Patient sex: F
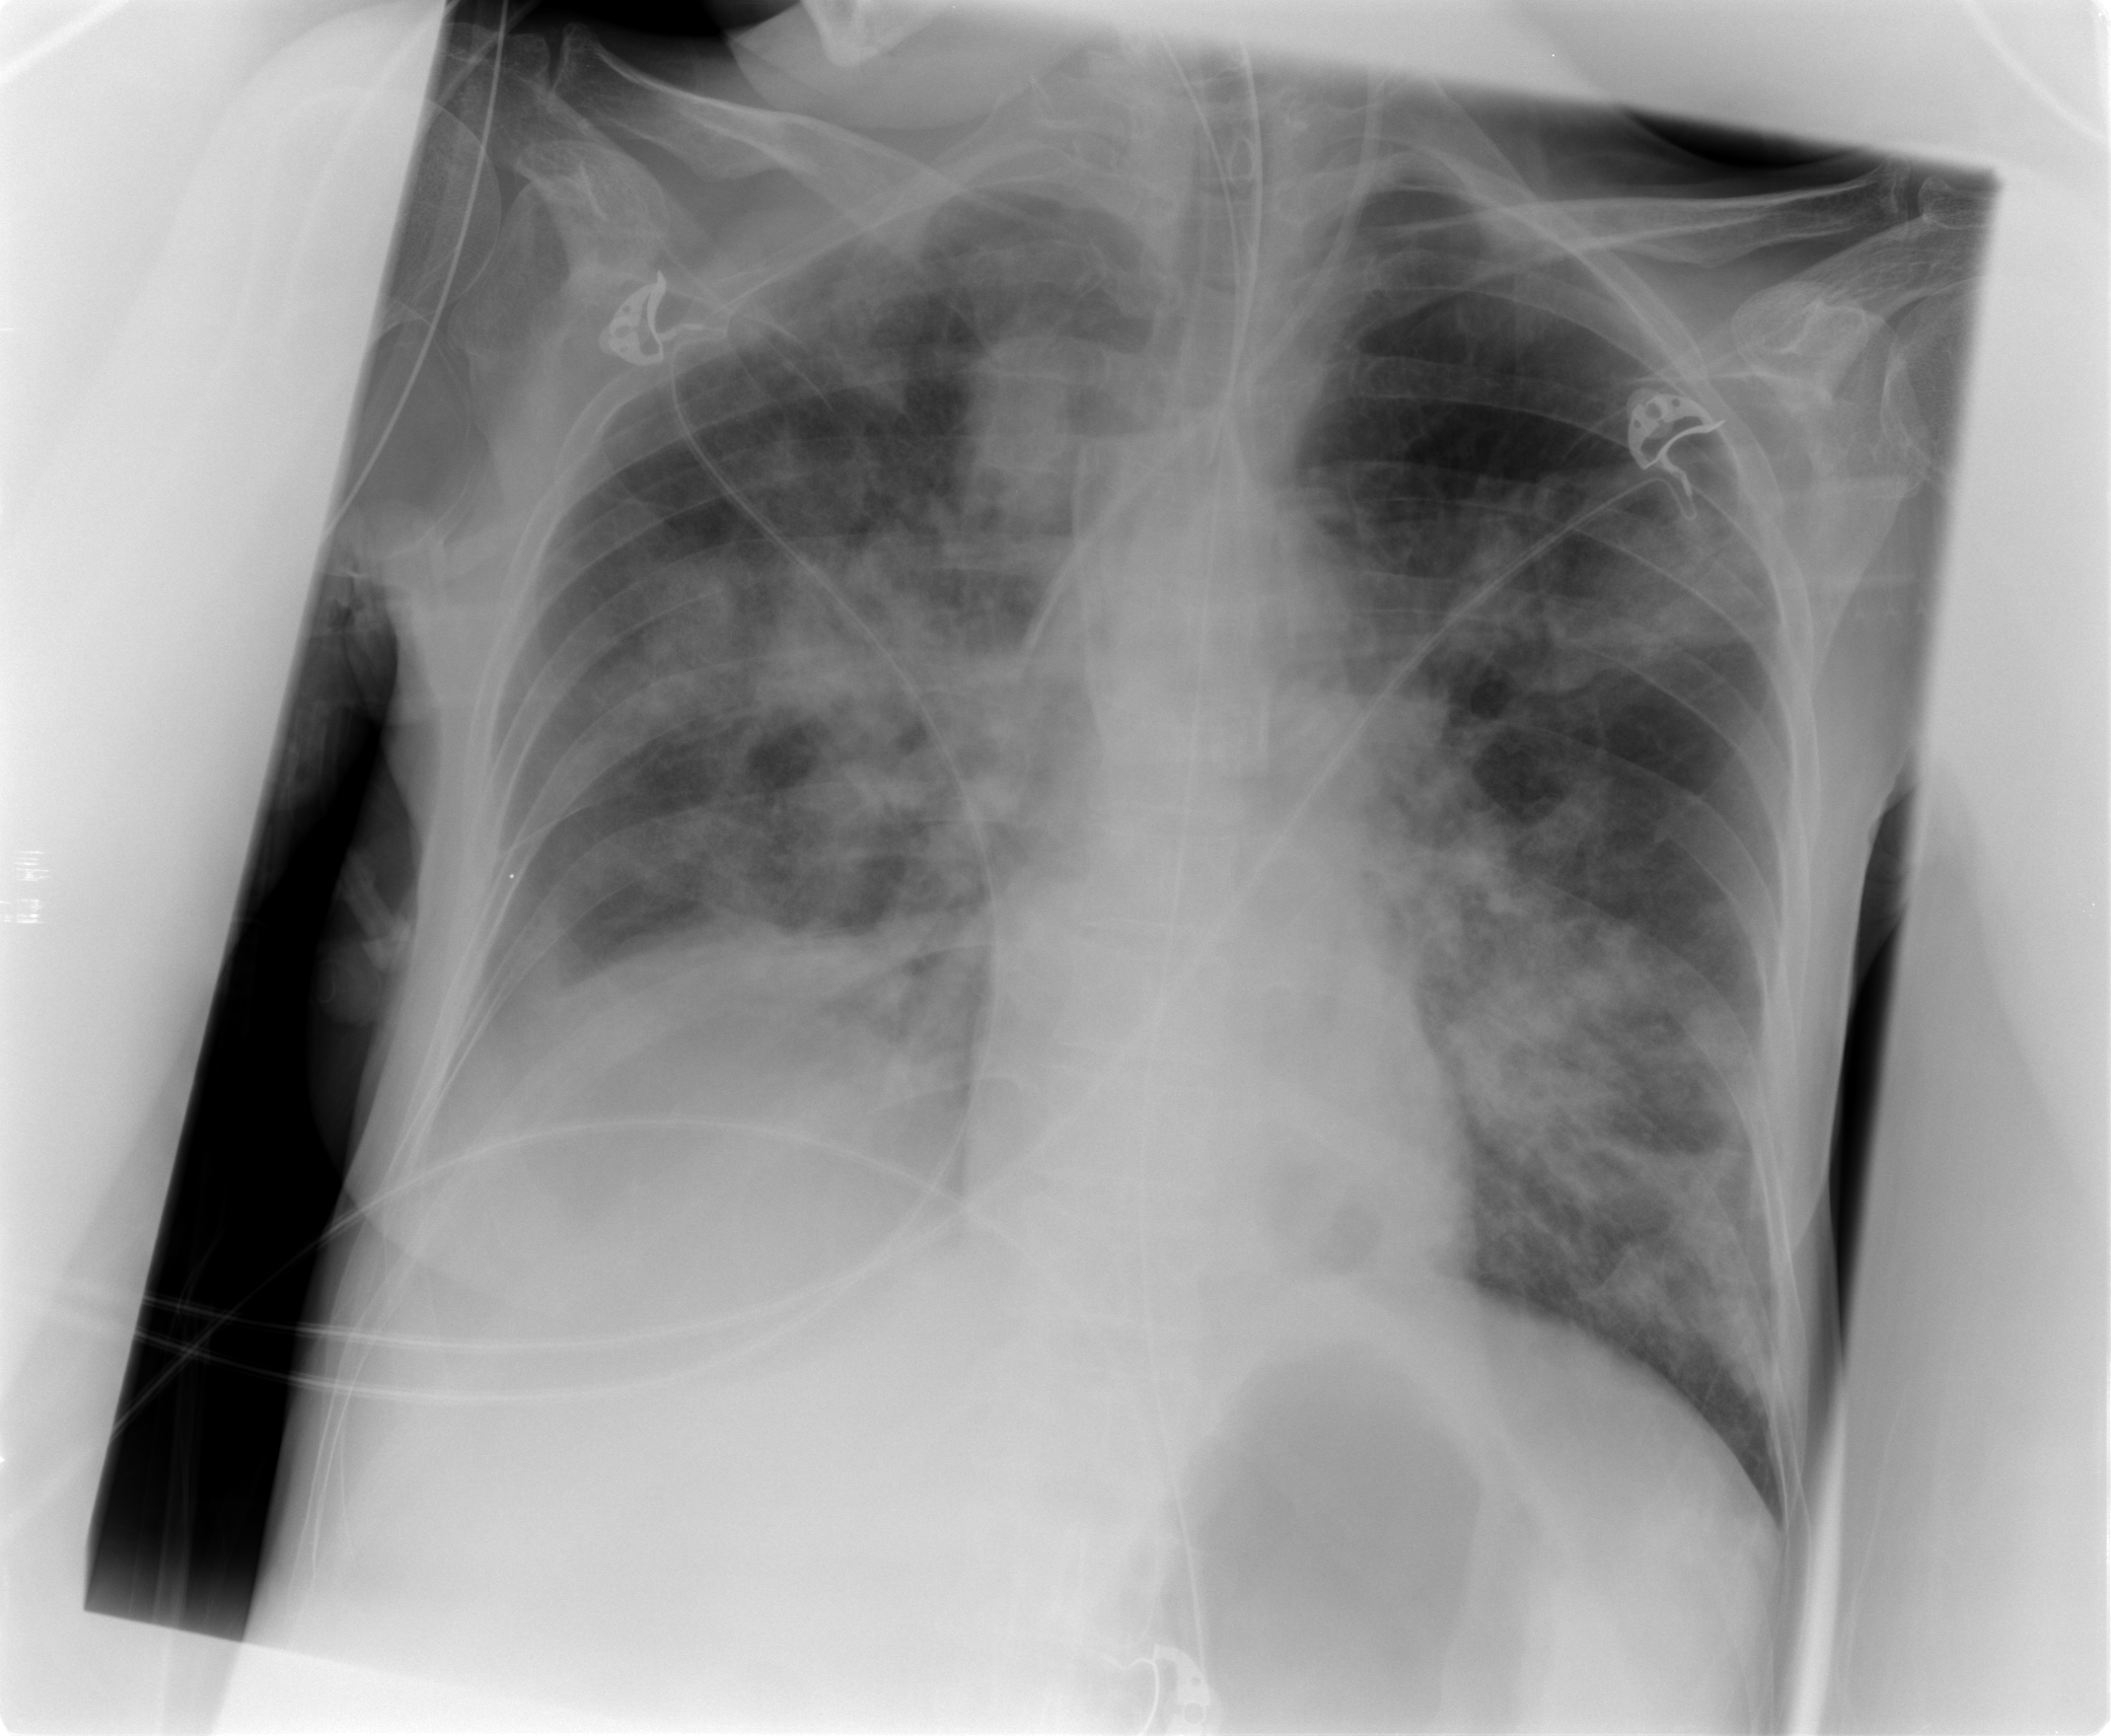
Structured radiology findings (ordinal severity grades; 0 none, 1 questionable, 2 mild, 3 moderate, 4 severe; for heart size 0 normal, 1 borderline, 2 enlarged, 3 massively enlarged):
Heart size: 0
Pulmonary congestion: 0
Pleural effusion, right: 2
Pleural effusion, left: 0
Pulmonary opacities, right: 4
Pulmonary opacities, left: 3
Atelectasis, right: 3
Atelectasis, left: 3